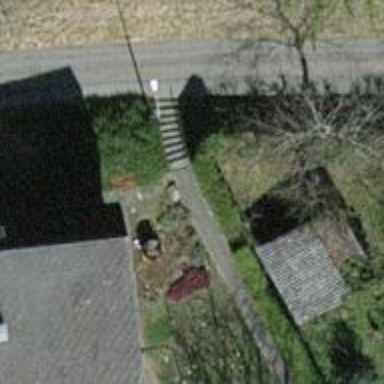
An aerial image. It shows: Paved steps on the road.